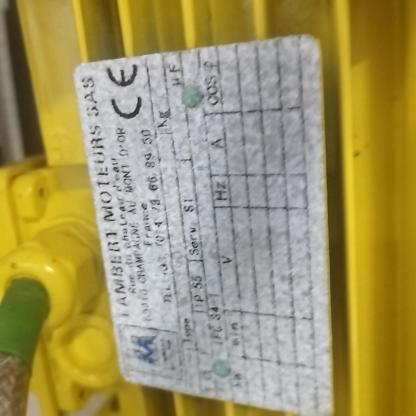
Klasa: tabliczka-znamionowa